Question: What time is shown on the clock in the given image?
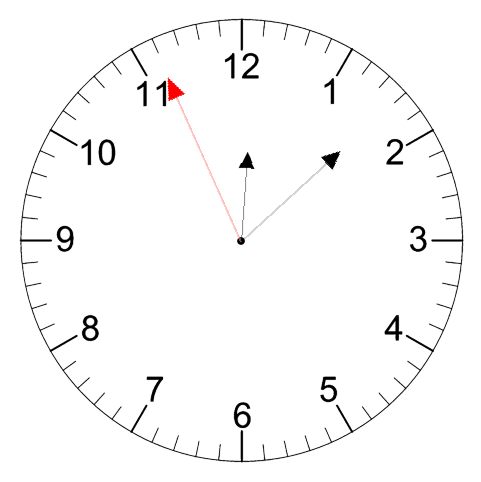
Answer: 12:07:56